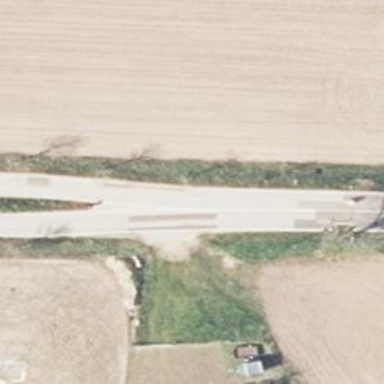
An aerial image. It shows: Secondary road with asphalt surface.